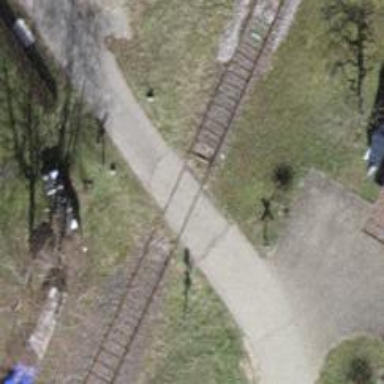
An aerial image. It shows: Railway track.